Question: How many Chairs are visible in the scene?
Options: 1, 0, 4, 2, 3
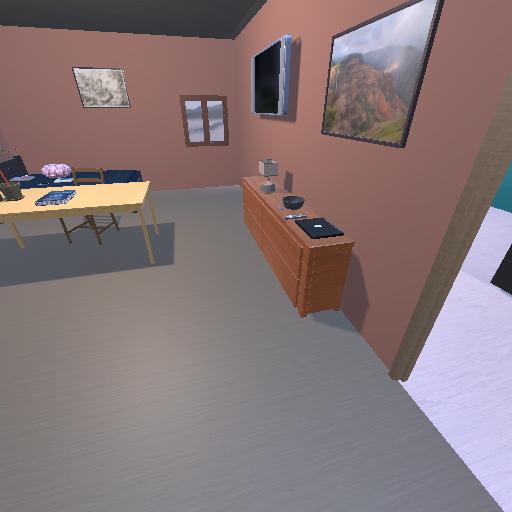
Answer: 1